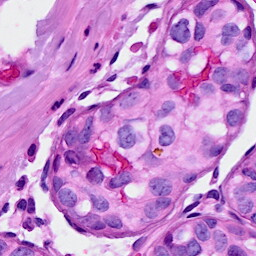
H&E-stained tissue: Breast